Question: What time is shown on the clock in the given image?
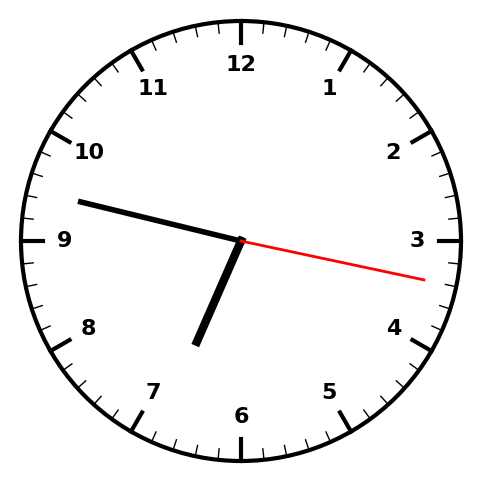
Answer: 06:47:17